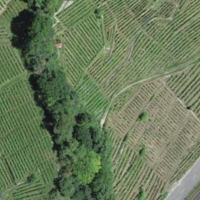
EUNIS habitat code: 40
Species observed at this site:
Cepaea nemoralis
Hippocrepis emerus
Melampyrum arvense
Himantoglossum hircinum